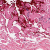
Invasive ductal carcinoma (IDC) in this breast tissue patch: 0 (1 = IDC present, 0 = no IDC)